Field crop: maize
Growth stage: 2
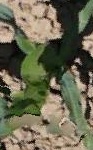
Species: maize